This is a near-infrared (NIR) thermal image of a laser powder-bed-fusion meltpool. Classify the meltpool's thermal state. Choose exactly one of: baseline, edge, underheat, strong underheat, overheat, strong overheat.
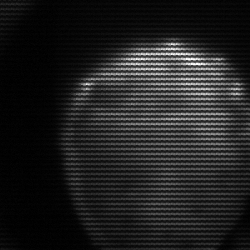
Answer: edge